Question: I have database with statistics over a number of websites and I'm currently having an issue with a rather complex query that I have no idea how to do (or if it's even possible).
I have 2 tables: 'websites' and 'visits'. The former is a list of all websites and their properties, while the former is a list of each user's visit on a specific website.
The program I'm making is supposed to fetch websites that need to be "scanned". The interval between each scan for each site depends on the websites total number of visits for the last 30 days. Here is a table with the intended scan-interval:

The tables have the following structure:
<URL>
<URL>
What I want is a query that returns the websites that are either or their individual update deadline (can be seen from the 'last_scanned' column).
Is this easily doable in a single query?
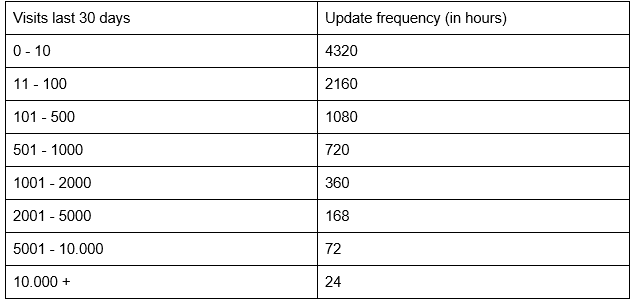
Answer: Here's something you can try:
'''
SELECT main.*
FROM (
SELECT
w.web_id,
w.url,
w.last_scanned,
(SELECT COUNT(*)
FROM visits v
WHERE v.web_id = w.web_id
AND TIMESTAMPDIFF(DAY,v.added_on, NOW()) <=30
) AS visit_count,
TIMESTAMPDIFF(HOUR,w.last_scanned, NOW()) AS hrs_since_update
FROM websites w
) main
WHERE
(CASE
WHEN visit_count >= 0 AND visit_count <= 10 AND hrs_since_update >= 4320 THEN 1
WHEN visit_count >= 11 AND visit_count <= 100 AND hrs_since_update >= 2160 THEN 1
WHEN visit_count >= 101 AND visit_count <= 500 AND hrs_since_update >= 1080 THEN 1
WHEN visit_count >= 501 AND visit_count <= 1000 AND hrs_since_update >= 720 THEN 1
WHEN visit_count >= 1001 AND visit_count <= 2000 AND hrs_since_update >= 360 THEN 1
WHEN visit_count >= 2001 AND visit_count <= 5000 AND hrs_since_update >= 168 THEN 1
WHEN visit_count >= 5001 AND visit_count <= 10000 AND hrs_since_update >= 72 THEN 1
WHEN visit_count >= 10001 AND hrs_since_update >= 24 THEN 1
ELSE 0
END) = 1;
'''
Here's the fiddle demo: <URL>